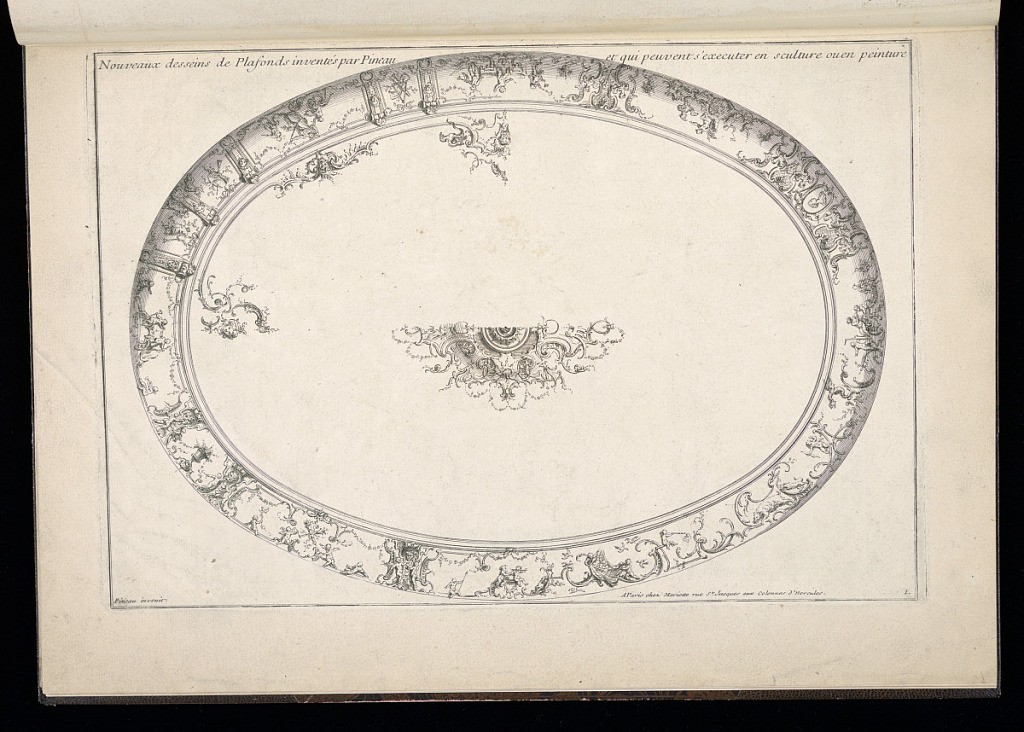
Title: Title Page
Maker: Nicolas Pineau, French, 1684-1754
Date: ca. 1730
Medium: Etching and engraving on laid paper
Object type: Print
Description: Title page for a series of ceiling designs. The title is lettered along the upper margin within the plate. Within the center, a large design for an oval ceiling with the lower half of a ceiling rosace decorated with fleurons, c- scrolls, s-scrolls, floral motifs and strapwork. The cornice is highly decorated with a changing design, incorporating putti within an arabesque design of garlands of flowers, c-scrolls, s-scrolls, masks, fleurons, strapwork, trophies, portrait roundels, mythological animals, and figures. The plate is signed, with the address.